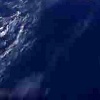
Label: water